Interaction volume radius: 5 \u00c5
Interaction volume height: 20 \u00c5
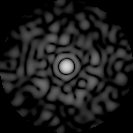
Disorder parameter: 0.8059